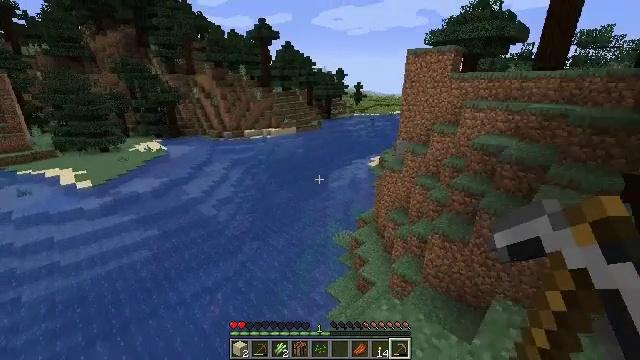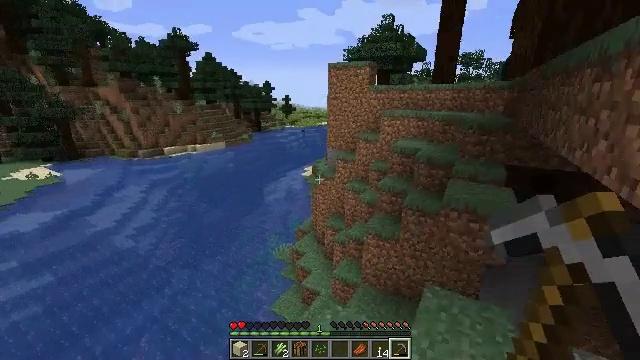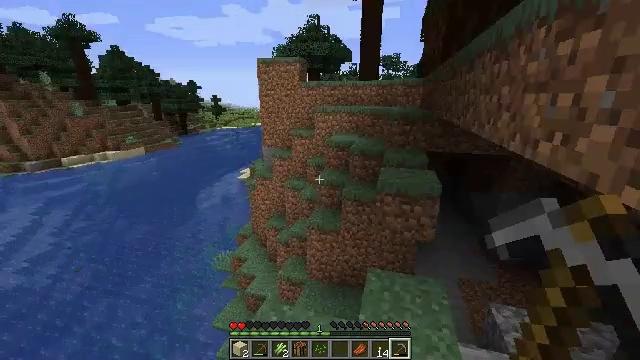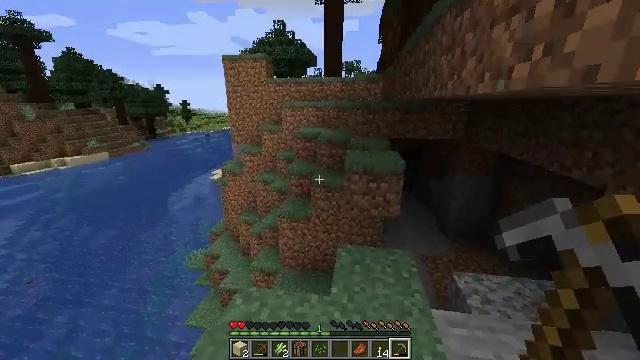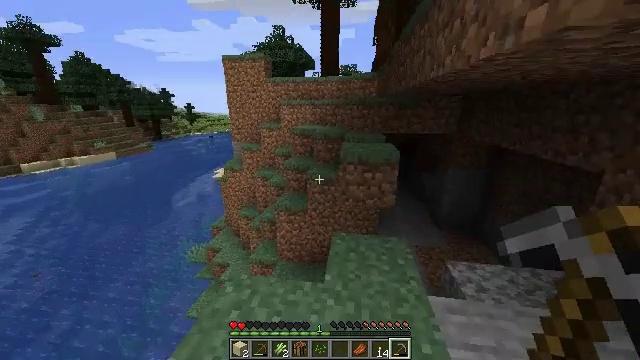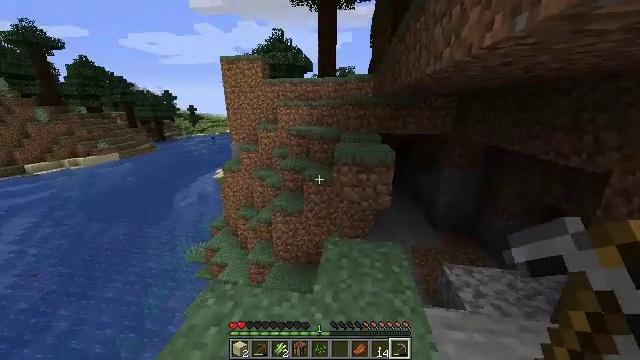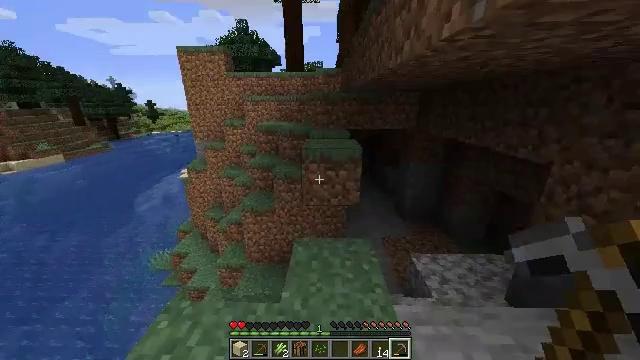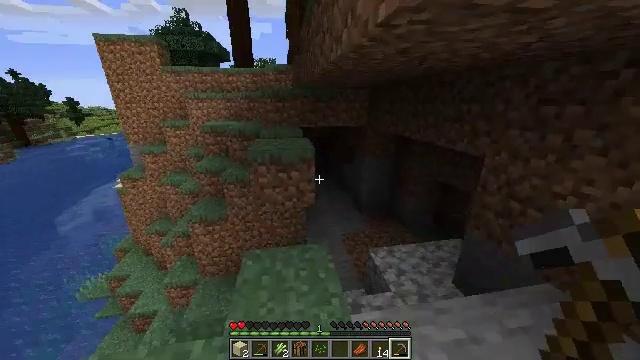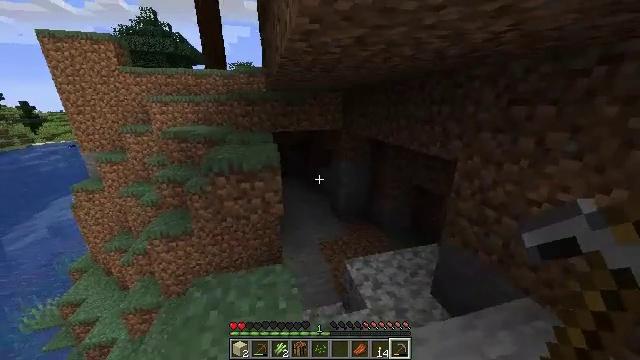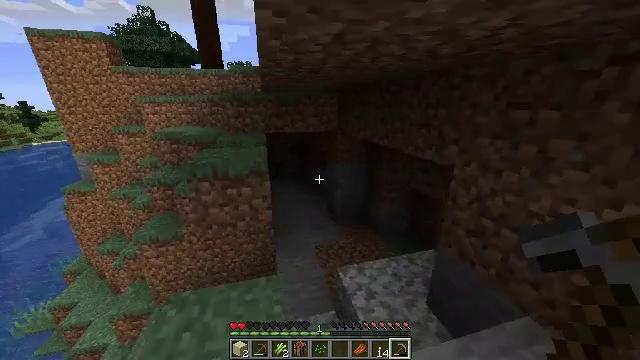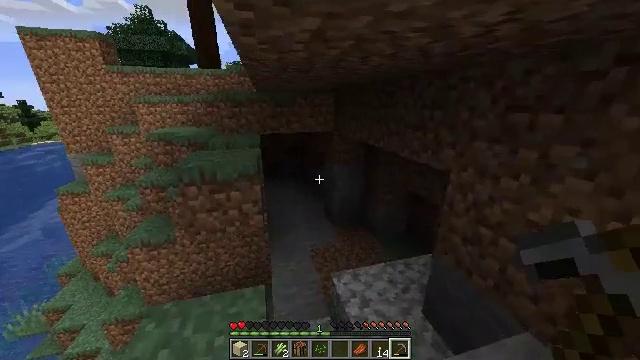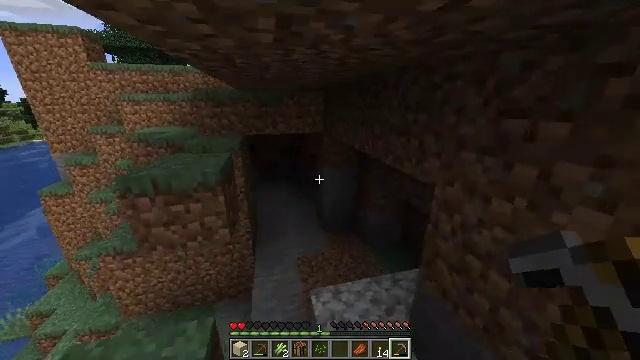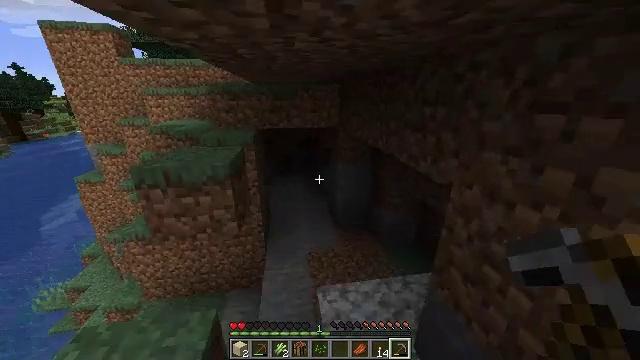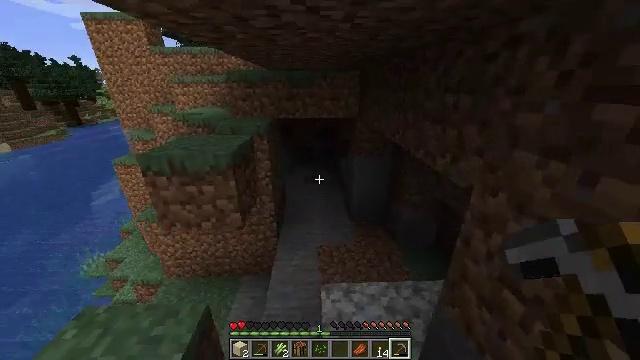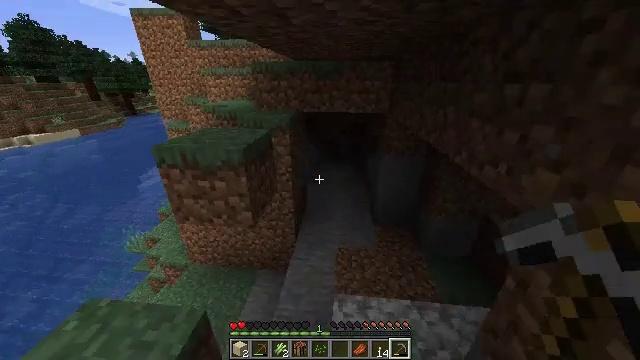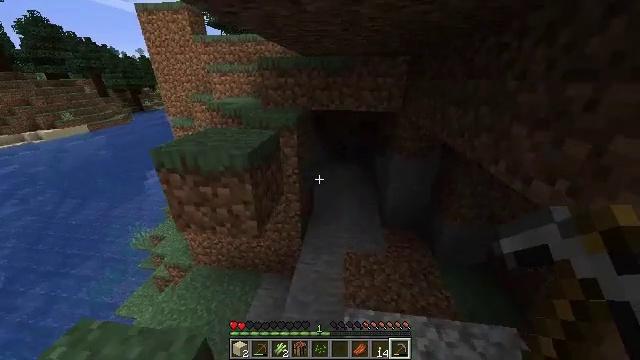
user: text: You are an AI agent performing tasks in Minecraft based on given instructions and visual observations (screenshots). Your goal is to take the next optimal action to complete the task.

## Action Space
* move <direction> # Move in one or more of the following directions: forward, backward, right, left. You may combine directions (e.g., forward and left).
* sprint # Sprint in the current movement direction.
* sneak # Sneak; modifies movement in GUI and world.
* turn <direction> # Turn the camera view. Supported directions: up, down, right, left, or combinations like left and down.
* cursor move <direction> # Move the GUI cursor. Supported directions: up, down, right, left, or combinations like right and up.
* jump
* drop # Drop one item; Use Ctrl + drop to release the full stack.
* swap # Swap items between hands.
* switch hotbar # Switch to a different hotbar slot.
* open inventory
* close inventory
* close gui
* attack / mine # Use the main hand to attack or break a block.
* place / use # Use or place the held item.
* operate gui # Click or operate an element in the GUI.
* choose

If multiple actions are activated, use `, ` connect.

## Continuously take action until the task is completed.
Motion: motion action
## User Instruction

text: Kill aquatic mobs.
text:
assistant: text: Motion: move forward and move right, turn right and up
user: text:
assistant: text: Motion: move forward and move right, sprint, turn right
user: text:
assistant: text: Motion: move forward and move right, sprint, turn right
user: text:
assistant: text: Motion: move forward and move right, sprint
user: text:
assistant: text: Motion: move forward and move right, sprint
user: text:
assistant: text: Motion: move forward and move right, sprint, turn right and down
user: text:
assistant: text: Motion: move forward and move right, sprint, turn right
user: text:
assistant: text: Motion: move forward and move right, sprint, turn right
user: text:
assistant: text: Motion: move forward and move right, sprint
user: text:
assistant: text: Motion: move forward and move right, sprint
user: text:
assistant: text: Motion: move forward and move right, sprint
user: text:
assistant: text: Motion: move forward and move right, sprint, turn left and down
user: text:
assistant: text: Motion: move forward, sprint, turn left and down
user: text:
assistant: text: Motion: move forward and move left, sprint, turn left and down
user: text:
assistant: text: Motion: move forward and move left, sprint, turn left
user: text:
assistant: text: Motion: move forward and move left, sprint, turn left
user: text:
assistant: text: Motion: move forward and move left, sprint
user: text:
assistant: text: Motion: move forward and move left, sprint
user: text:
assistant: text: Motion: move forward and move left, sprint
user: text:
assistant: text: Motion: move forward and move left, sprint, turn left
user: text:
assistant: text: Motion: move forward and move left, sprint, turn left
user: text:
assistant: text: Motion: move forward and move left, sprint, turn left and down
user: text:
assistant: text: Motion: move forward, sprint, turn left and down
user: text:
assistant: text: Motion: move forward, sprint, turn left and down
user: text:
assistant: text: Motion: move forward, sprint
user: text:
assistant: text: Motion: move forward, sprint, turn left
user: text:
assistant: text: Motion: move forward, sprint, turn left and up
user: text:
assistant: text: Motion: move forward, sprint, turn left and up
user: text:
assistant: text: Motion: move forward, sprint, turn left and up
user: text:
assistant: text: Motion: move forward and move left, sprint